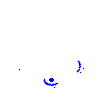
Particle: pion